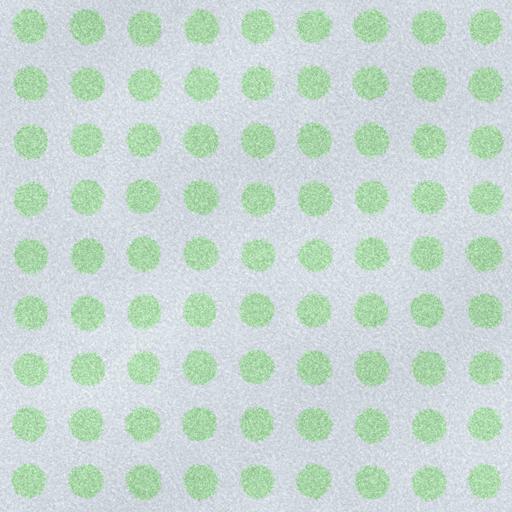
Tags: carpet dots green points white